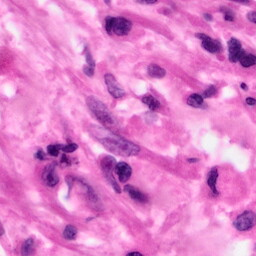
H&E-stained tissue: Pancreatic